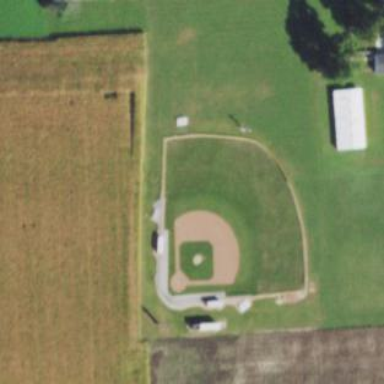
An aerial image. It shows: Baseball pitch for leisure land activities.